Question: I've created a simple query in adding users in the database but there error is that the data is not showing. here's my code
'''
private void button1_Click(object sender, EventArgs e)
{
using (DataClasses1DataContext myDbContext = new DataClasses1DataContext(dbPath))
{
//Instantiate a new Hasher Object
var hasher = new Hasher();
hasher.SaltSize = 16;
//Encrypts The password
var encryptedPassword = hasher.Encrypt(txtPass.Text);
Account newUser = new Account();
newUser.accnt_User = txtUser.Text;
newUser.accnt_Position = txtPosition.Text;
// Replace AccountTableName with the actual table
// name found in your dbml's context
myDbContext.Accounts.InsertOnSubmit(newUser);
myDbContext.SubmitChanges();
MessageBox.Show("XD");
}
}
'''
And My Table data shows only this

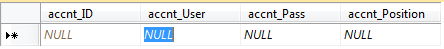
Answer: You need to set the 'InsertOnSubmit' directly on the context:
Using statement added. Reminder courtesy of <URL>
'''
using (DataClasses1DataContext myDbContext = new DataClasses1DataContext(dbPath))
{
//Instantiate a new Hasher Object
var hasher = new Hasher();
hasher.SaltSize = 16;
//Encrypts The password
var encryptedPassword = hasher.Encrypt(txtPass.Text);
Account newUser = new Account();
newUser.accnt_User = txtUser.Text;
newUser.accnt_Position = txtPosition.Text;
newUser.accnt_Position = encryptedPassword;
// Replace AccountTableName with the actual table
// name found in your dbml's context
myDbContext.AccountTableName.InsertOnSubmit(newUser);
myDbContext.SubmitChanges();
}
'''